Question: I want to .
Here is the snippet code of my ASMX to serialize the object
'''
[WebMethod(EnableSession = true)]
[ScriptMethod(ResponseFormat = ResponseFormat.Json)]
public string GetProviderMemberDetail(string jsonString)
{
BPMember bp = new BPMember();
List<BOProvider> listProvider = bp.GetProviderMemberDetail(jsonString);
return ConvertToSerializedJson(listProvider);
}
'''
Here is what the ConvertToSerializedJson does
'''
public string ConvertToSerializedJson(Object listBO)
{
string jsonReturn = String.Empty;
JavaScriptSerializer serializer = new JavaScriptSerializer();
serializer.MaxJsonLength = Int32.MaxValue;
jsonReturn = serializer.Serialize(listBO);
return jsonReturn;
}
'''
The amount of data that I have to serialize is much, approximately 200.000 datas.
I have tried this method, my browser got hang and got not responding, I have to wait 6 minutes to complete.
Second attempt, I tried serializer function from ,
added
'''
using Newtonsoft.Json;
'''
and changing the serializer code with
'''
return JsonConvert.SerializeObject(listProvider);
'''
It speed up a bit, but makes my browser almost hang too. It takes 4minutes to complete all the serialization.
The question is, how I can speed up the serialization thing? My query only takes 4seconds to finish the query execution and retrieving the data from DB. The one that take it long is the serialization process
Is there any function that will run faster than this? Please post the names library or function and the benchmark, I will update this post if I get good significant changes.
Cheers.
This is why I love you guys, I have speed up, with advice from you kind-guys, and here is the things that I "tweak" a little.
As @Saravanan said, I have reduced any unused (or with little frequency used) on my BO. That was a successful tweak. from 300sec (5mins) to 18sec.
As @sanguaire stated, I am trying to use fastJSON library (<URL>, compile to dll, add reference to my project and this speed a bit.
The times required to retrieve 200.000 datas for me is approximately 14 sec to 18 sec. This is my benchmark with 17columns.

Thank you for the opinion guys. Sorry for the late reply. I will (if my points reach the up vote standard) vote up both of your answer here.
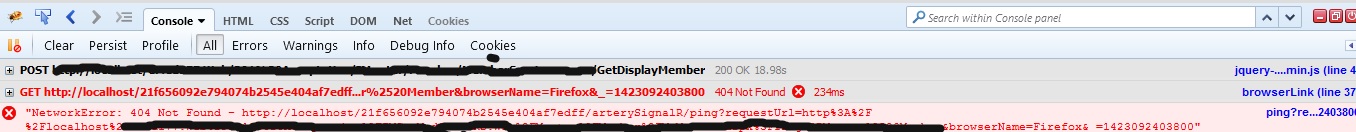
Answer: You can find a good article on codeproject about different libraries for JSON serialization (with benchmarks).
You can find it here <URL>
Bye.